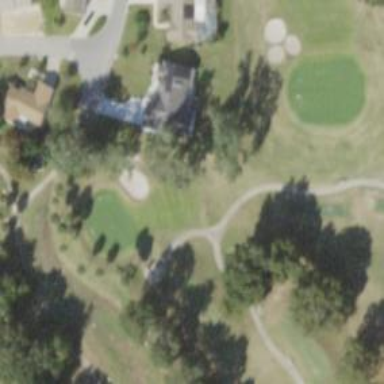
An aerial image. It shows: Path designated for golf carts.